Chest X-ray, AP view. Patient: 31 years old, sex M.
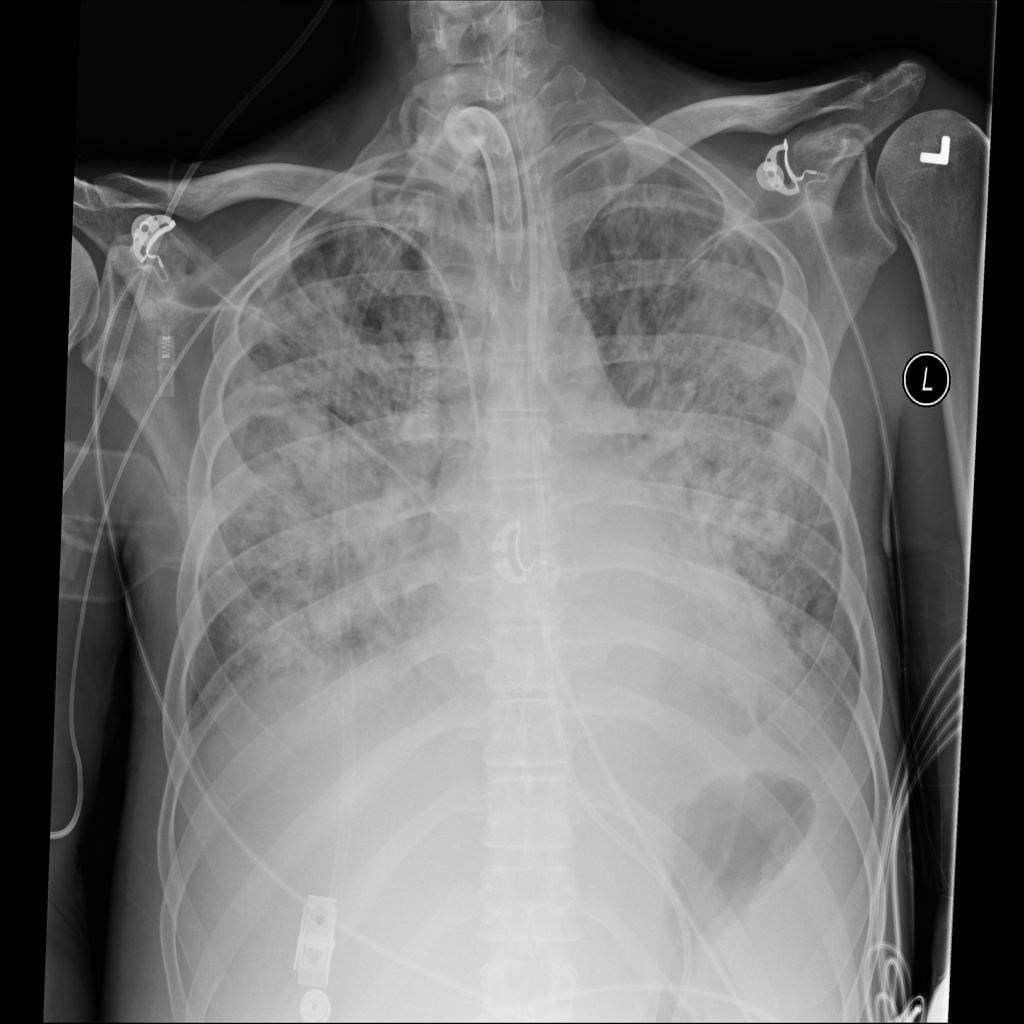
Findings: Edema, Pneumonia